Interaction volume radius: 5 \u00c5
Interaction volume height: 35 \u00c5
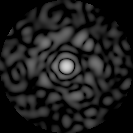
Disorder parameter: 0.8281